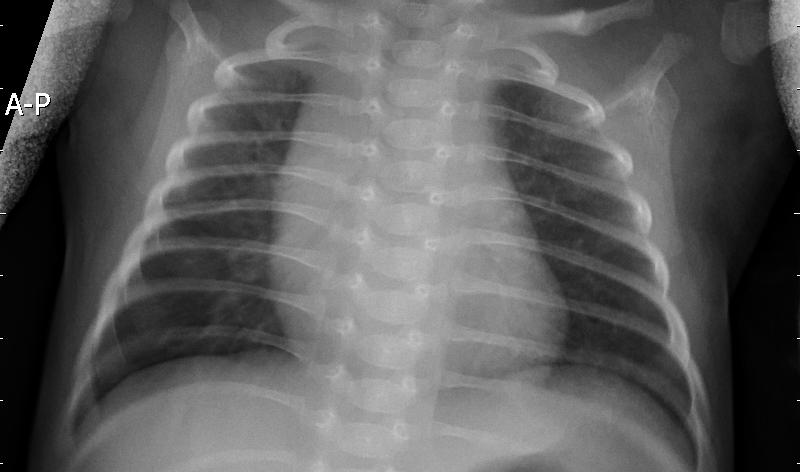
Diagnosis: PNEUMONIA